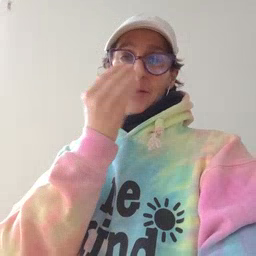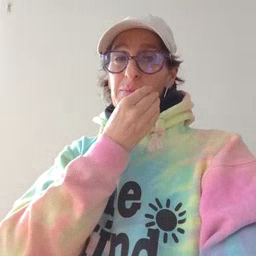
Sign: flower